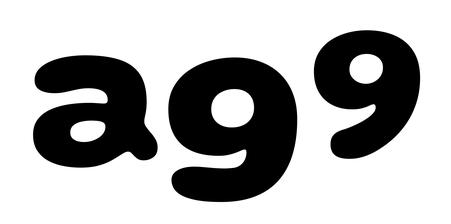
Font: Gluten_Bold